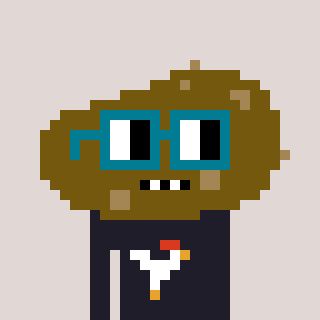
a pixel art character with square dark green glasses, a potato-shaped head and a grayscale-colored body on a warm background